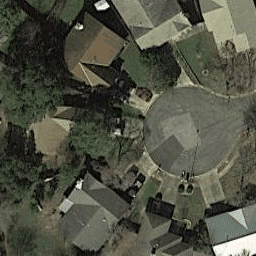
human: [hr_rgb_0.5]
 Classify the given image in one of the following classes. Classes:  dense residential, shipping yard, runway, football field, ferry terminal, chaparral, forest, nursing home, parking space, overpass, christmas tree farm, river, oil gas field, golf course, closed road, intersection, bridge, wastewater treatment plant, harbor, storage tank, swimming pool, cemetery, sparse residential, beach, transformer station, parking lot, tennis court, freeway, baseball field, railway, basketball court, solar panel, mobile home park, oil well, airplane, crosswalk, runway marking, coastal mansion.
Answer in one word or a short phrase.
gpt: closed road